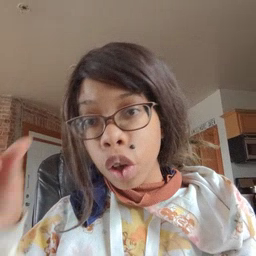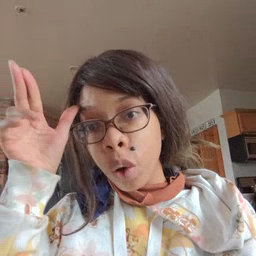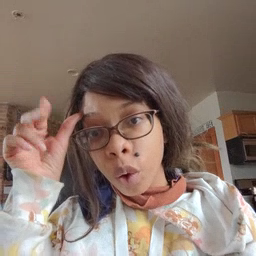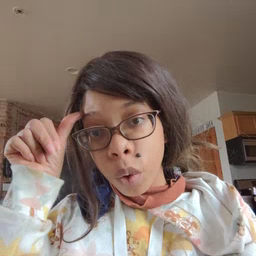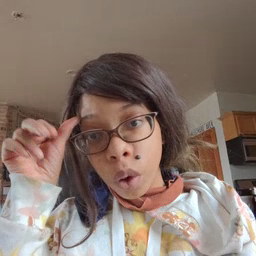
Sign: horse